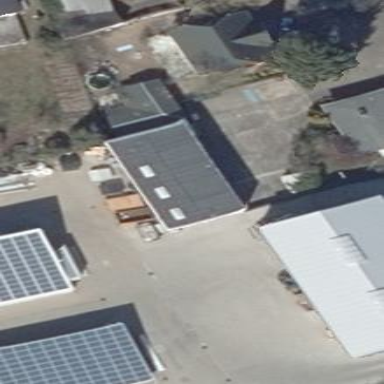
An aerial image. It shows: Building housing car repair shop.